Question: I have a MATLAB code as follows:
'''
MinVal = -1;
MaxVal = 1;
MaxRadius = 0.5;
nCircles = 5;
Dimension = 2;
Circles = zeros(nCircles, Dimension);
Radius = zeros(nCircles, 1);
for i = 1 : nCircles
Circles(i,:) = unifrnd(MinVal, MaxVal, [1, Dimension]);
Radius(i) = unifrnd(0, MaxRadius, 1);
end
t = 0 : .1 : 2 * pi;
figure;
hold on;
for i = 1 : nCircles
x = Radius(i) * cos(t) + Circles(i,1);
y = Radius(i) * sin(t) + Circles(i,2);
plot(x,y);
end
axis square;
grid on;
'''
The output is a some circle as:

Now, I want to colorize these circles with different colors. I could not solve this matter. I appreciate any contribution to my simple code.
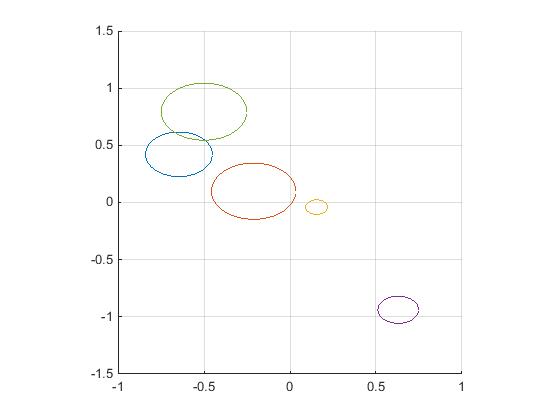
Answer: ### Approach 1: using rectangle, solid colors. Some circles may be covered
The simplest (although not very intuitive) way to plot circles is to use the <URL> function with the ''curvature'' property set to '[1 1]'. To have the circles filled, specify the color via the ''facecolor'' property. The color of the circle border is controlled by the ''edgecolor'' property.
Since circles are colored, you may have some of them partly or fully covered by other circles.
Modified lines in the code are marked with comments.
'''
MinVal = -1;
MaxVal = 1;
MaxRadius = 0.5;
nCircles = 5;
Dimension = 2;
Circles = zeros(nCircles, Dimension);
Radius = zeros(nCircles, 1);
cmap = hsv(nCircles); %// define colors. You could change 'hsv' to 'jet', 'cool', ...
for i = 1 : nCircles
Circles(i,:) = unifrnd(MinVal, MaxVal, [1, Dimension]);
Radius(i) = unifrnd(0, MaxRadius, 1);
end
figure;
hold on;
for i = 1 : nCircles
rectangle('Curvature', [1 1], ...
'Position', [Circles(i,:)-Radius(i) repmat(2*Radius(i),1,2)], ...
'facecolor', cmap(i,:), 'edgecolor', 'none') %// plot filled circle
end
axis equal; %// same aspect ratio in both axes
grid on;
'''

### Approach 2: using patch, transparent colors. Covered circles are visible
To make circles visible even if they have been covered you can use colors with transparency (alpha). 'rectangle' does not support transparency, so you have to resort to the <URL> function. The code is basically like yours, replacing 'plot' by 'patch' and specifying color and transparency as by the appropriate properties.
'''
MinVal = -1;
MaxVal = 1;
MaxRadius = 0.5;
nCircles = 5;
Dimension = 2;
Circles = zeros(nCircles, Dimension);
Radius = zeros(nCircles, 1);
cmap = hsv(nCircles); %// define colors. You could change 'hsv' to 'jet', 'cool', ...
alpha = .5; %// define level of transparency
for i = 1 : nCircles
Circles(i,:) = unifrnd(MinVal, MaxVal, [1, Dimension]);
Radius(i) = unifrnd(0, MaxRadius, 1);
end
t = 0 : .1 : 2 * pi;
figure;
hold on;
for i = 1 : nCircles
x = Radius(i) * cos(t) + Circles(i,1);
y = Radius(i) * sin(t) + Circles(i,2);
patch(x, y, 'none', 'facecolor', cmap(i,:), 'facealpha', alpha, ...
'edgecolor', 'none'); %// plot filled circle with transparency
end
axis equal; %// same aspect ratio in both axes
grid on;
'''
EDIT: I just tested on R2017b and ''none'' doesn't seem to be supported as a color for 'patch' anymore. Thus, replace ''none'' by ''w'' (will get overridden by the subsequent parameters):
'''
patch(x, y, 'w', 'facecolor', cmap(i,:), 'facealpha', alpha, ...
'edgecolor', 'none'); %// plot filled circle with transparency'
'''
or alternatively delete ''none'' and ''facecolor'':
'''
patch(x, y, cmap(i,:), 'facealpha', alpha, ...
'edgecolor', 'none'); %// plot filled circle with transparency
'''